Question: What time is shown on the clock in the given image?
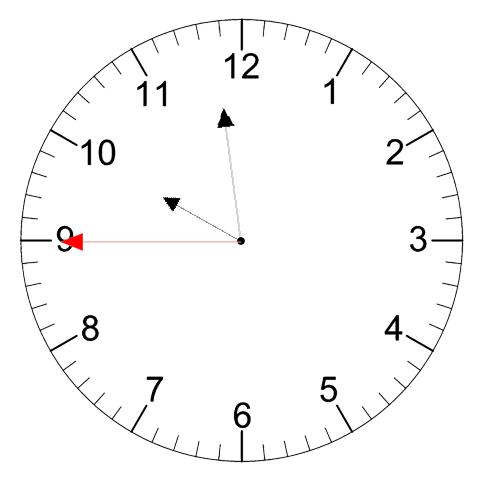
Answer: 09:58:45